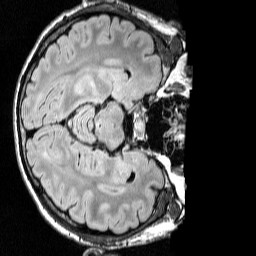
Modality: FLAIR
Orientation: axial
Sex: male
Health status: ill
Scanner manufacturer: siemens
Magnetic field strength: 3 T
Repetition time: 7 s
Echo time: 0.372 s